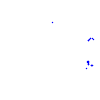
Particle: pion